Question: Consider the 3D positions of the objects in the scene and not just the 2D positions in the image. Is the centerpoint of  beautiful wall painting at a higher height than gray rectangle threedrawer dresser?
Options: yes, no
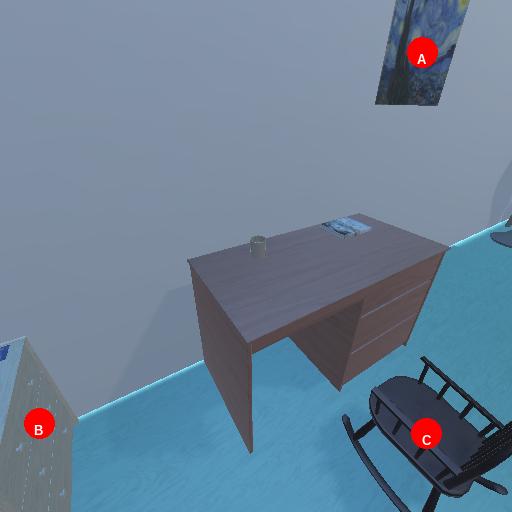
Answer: yes